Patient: sex M, age 57
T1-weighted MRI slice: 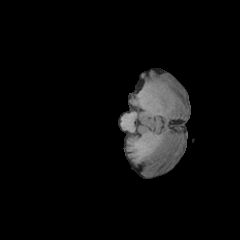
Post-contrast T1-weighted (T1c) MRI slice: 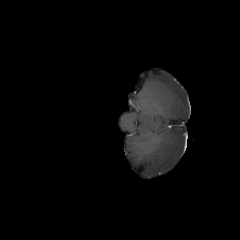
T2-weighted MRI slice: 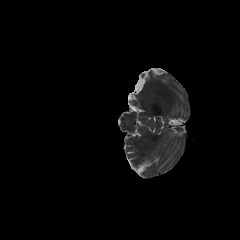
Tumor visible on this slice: no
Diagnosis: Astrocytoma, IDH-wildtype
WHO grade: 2